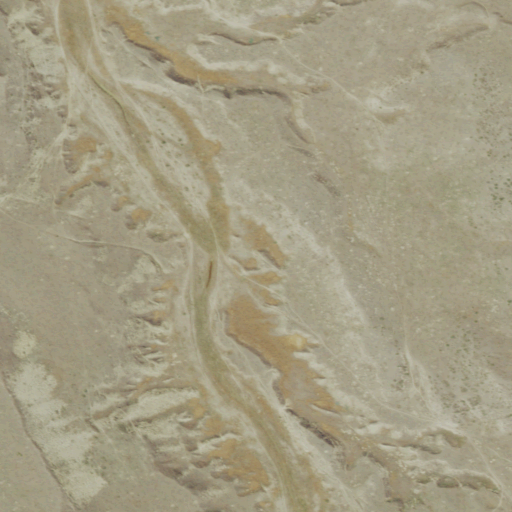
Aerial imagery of valley in Nebraska named Jackson Canyon containing only grassland